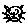
Label: cat